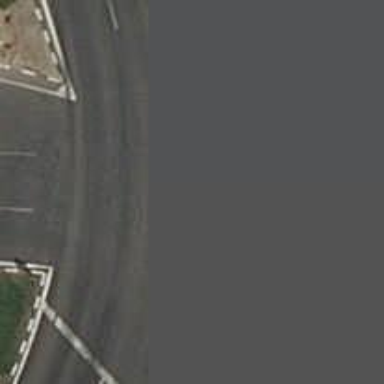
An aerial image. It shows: Road with traffic signals.